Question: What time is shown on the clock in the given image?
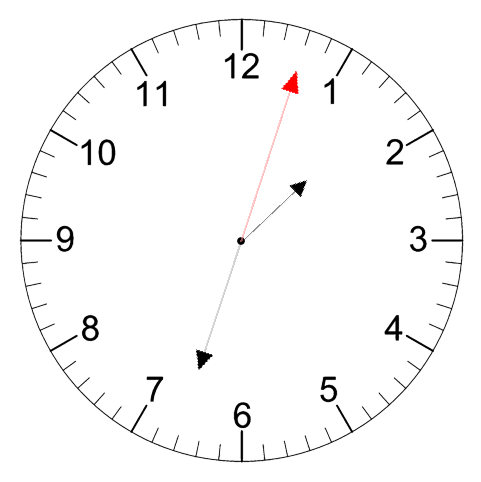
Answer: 01:33:03